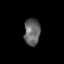
Tissue: skin
Cell type: Myeloid cells
Senescence score: 0.8853
Nuclear area (px): 424
Mean DAPI intensity: 100.66